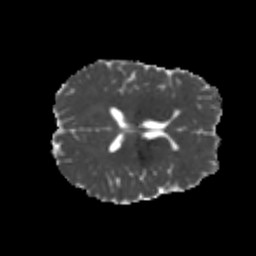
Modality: MD
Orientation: axial
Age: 21
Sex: male
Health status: healthy
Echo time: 0.074 s